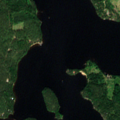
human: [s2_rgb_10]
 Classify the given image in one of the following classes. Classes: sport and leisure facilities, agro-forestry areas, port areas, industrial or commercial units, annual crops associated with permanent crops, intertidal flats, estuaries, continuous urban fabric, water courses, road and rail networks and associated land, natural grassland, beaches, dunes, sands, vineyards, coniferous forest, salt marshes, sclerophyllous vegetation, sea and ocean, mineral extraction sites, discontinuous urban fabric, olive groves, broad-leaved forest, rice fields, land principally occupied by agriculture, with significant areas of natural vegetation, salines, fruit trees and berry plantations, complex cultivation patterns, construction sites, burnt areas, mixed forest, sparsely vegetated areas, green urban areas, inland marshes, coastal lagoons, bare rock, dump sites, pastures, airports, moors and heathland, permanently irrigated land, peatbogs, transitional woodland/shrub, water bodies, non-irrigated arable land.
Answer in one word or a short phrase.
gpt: coniferous forest, mixed forest, water bodies